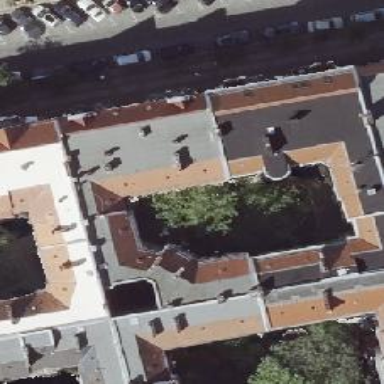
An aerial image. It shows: Unique apartment building with double saltbox roof shape.